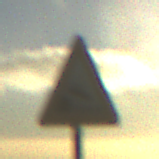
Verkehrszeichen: Ufer
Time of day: SunriseSunset
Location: Outdoor (Nature)
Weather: PartlyCloudy
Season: NotSpecified
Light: Natural